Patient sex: M
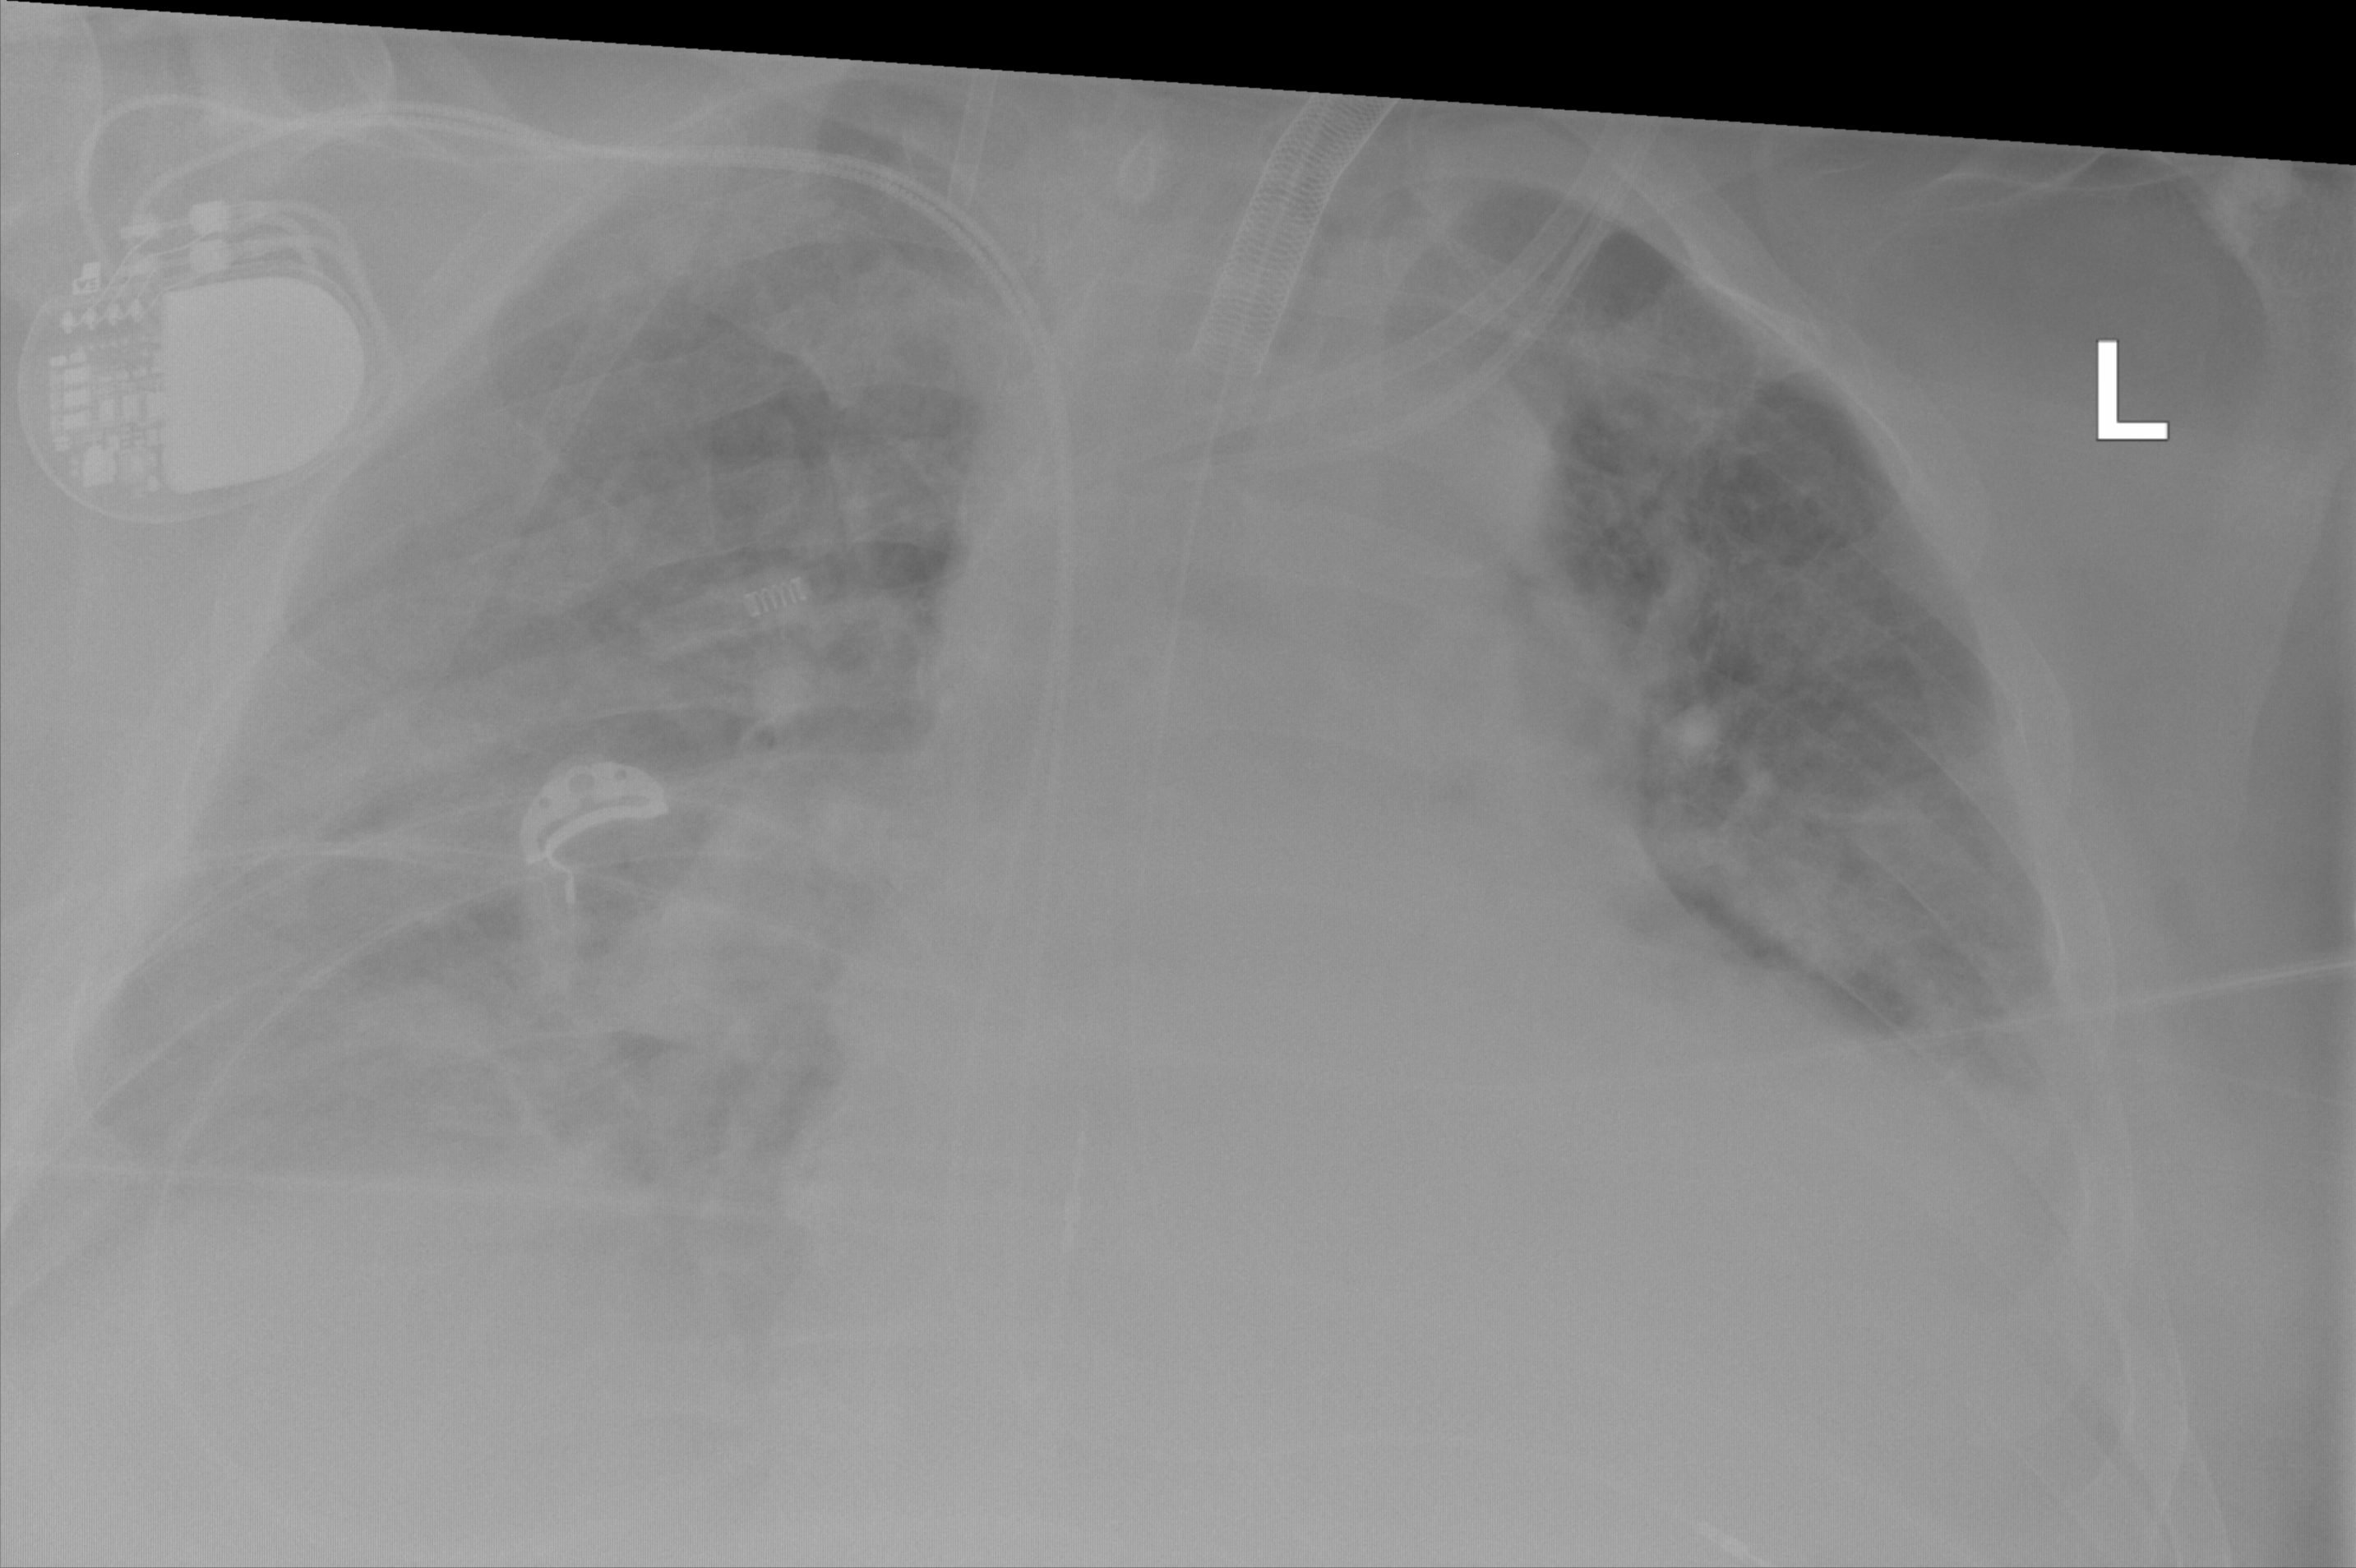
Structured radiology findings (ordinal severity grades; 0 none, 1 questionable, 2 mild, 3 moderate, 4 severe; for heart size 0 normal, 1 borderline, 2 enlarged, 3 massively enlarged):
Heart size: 2
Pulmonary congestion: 2
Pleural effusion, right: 2
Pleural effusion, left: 2
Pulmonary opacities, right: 3
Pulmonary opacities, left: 2
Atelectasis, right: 2
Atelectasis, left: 2